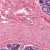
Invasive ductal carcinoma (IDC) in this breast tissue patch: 0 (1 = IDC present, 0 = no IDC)